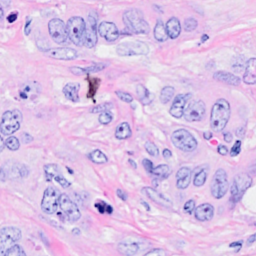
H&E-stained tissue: Breast